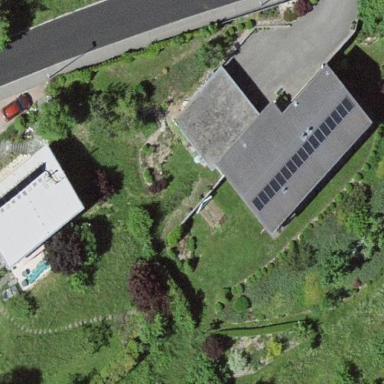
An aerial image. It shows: Residential building.